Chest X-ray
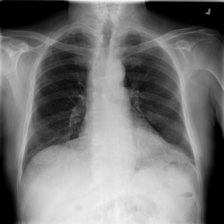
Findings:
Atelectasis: negative
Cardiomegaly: negative
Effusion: negative
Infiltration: negative
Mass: negative
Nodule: negative
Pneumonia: negative
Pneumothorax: negative
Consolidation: negative
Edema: negative
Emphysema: negative
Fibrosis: negative
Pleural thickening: negative
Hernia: negative